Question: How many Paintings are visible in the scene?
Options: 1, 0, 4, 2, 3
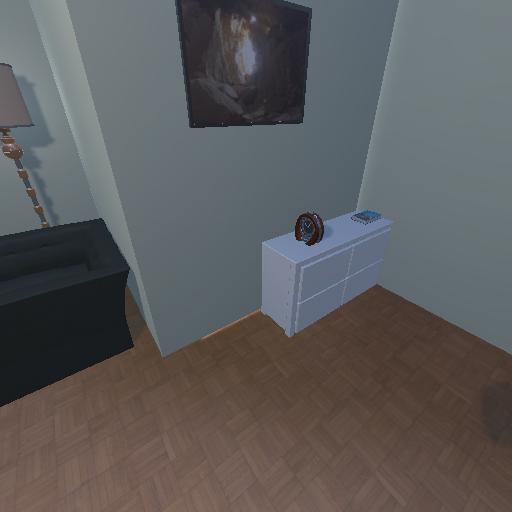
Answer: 1